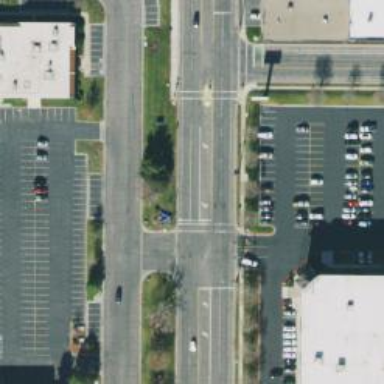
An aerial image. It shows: Footway with asphalt surface and marked with lines at the crossing.